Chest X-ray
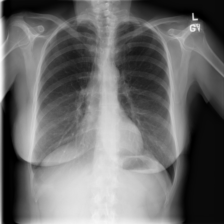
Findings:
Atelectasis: negative
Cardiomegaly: negative
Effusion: negative
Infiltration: negative
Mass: negative
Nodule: negative
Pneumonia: negative
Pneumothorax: negative
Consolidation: negative
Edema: negative
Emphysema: negative
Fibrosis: negative
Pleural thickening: negative
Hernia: negative